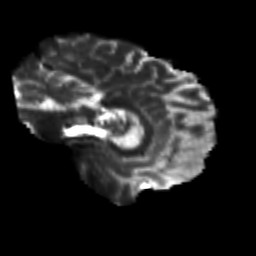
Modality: T2w
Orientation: sagittal
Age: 29
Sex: male
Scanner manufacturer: siemens
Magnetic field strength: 3 T
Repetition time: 3.5 s
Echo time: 0.125 s